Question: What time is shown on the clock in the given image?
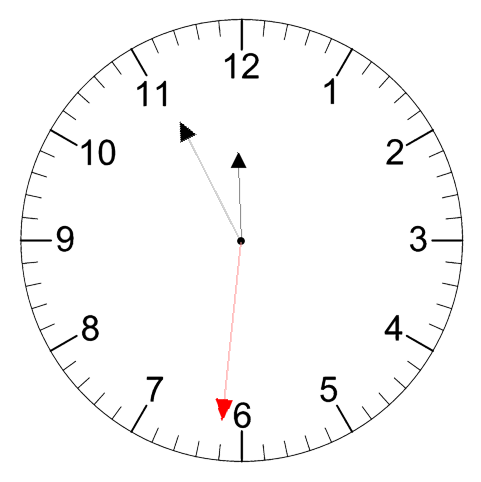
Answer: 11:55:31